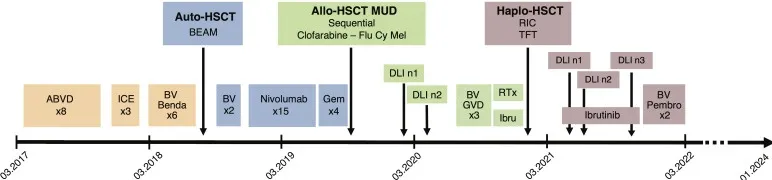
Summary of the antitumor treatments received by the patient since diagnosis in March 2017. ABVD, Adriamycin, bleomycin, vinblastine, dacarbazine; ICE, ifosfamide, carboplatin, etoposide; BV, Brentuximab-Vedotin; Benda, bendamustine; Auto-HSCT, autologous hematopoietic stem cell transplantation; BEAM, carmustine, etoposide, cytarabine, melphalan; Gem, Gemcitabine; Allo-HSCT, allogeneic hematopoietic stem cell transplantation; MUD, matched unrelated donor; Flu Cy Mel, fludarabine, cyclophosphamide, melphalan; DLI, Donor lymphocyte infusion; GVD, gemcitabine, vinorelbine, liposomal doxorubicine; RTx, radiotherapy; Ibru, ibrutinib; Haplo-HSCT, haploidentical hematopoietic stem cell transplantation, RIC, reduced intensity conditioning; TFT, thiotepa fludarabine treosulfan; Pembro, pembrolizumab.
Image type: chart (chart)